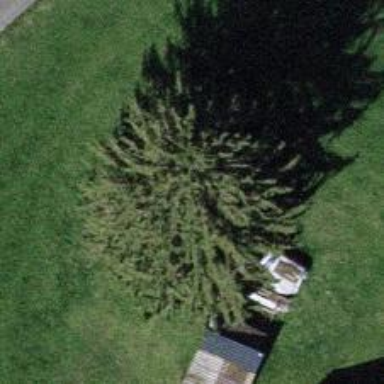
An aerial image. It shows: Beautiful tree in nature.